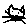
Label: cat